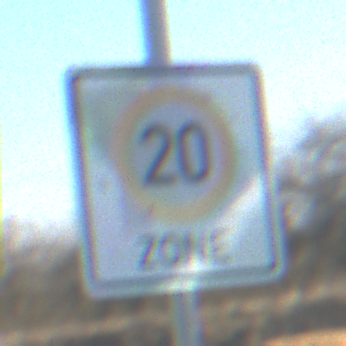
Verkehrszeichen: BeginnZone20
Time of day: MorningAfternoon
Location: Outdoor (Nature)
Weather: PartlyCloudy
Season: NotSpecified
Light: Natural